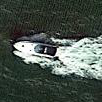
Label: Civil_yacht